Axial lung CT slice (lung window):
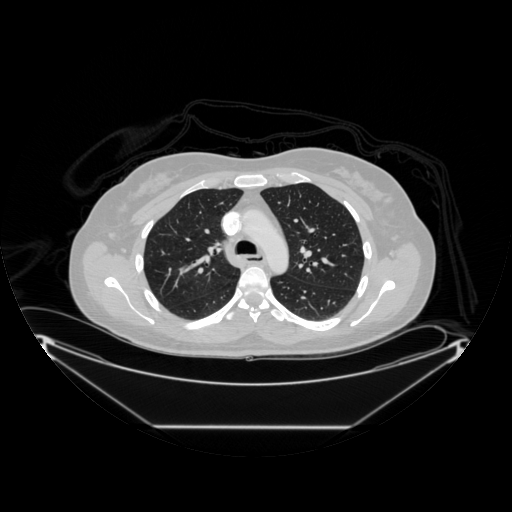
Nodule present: no